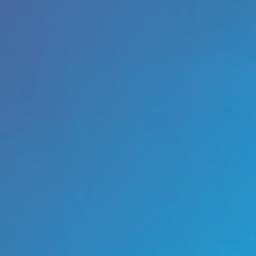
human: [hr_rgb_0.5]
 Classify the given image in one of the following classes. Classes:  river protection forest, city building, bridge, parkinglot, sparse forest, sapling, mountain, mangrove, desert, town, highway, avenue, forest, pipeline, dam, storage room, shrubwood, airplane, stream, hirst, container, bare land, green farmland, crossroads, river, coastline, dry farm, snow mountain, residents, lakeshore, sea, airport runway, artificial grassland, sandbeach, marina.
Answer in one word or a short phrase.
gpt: sea